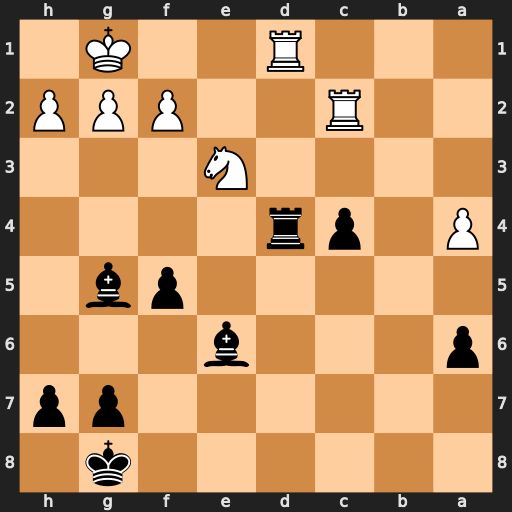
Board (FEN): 6k1/6pp/p3b3/5pb1/P1pr4/4N3/2R2PPP/3R2K1
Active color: b
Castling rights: -
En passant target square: -
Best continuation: Bxe3 Re1 Bh6